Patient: sex F, age 60
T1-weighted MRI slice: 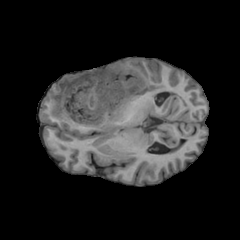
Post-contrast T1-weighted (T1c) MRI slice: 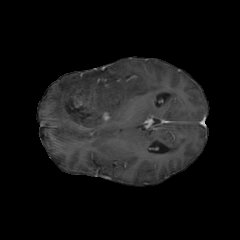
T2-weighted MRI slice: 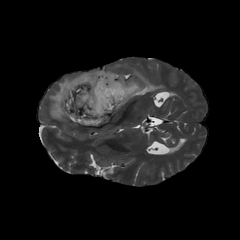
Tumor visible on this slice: yes
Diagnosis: Astrocytoma, IDH-mutant
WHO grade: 3